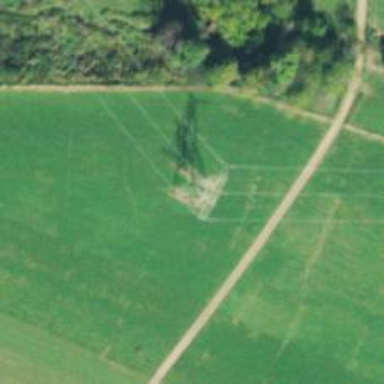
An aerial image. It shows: Lattice structure tower used for power transmission.